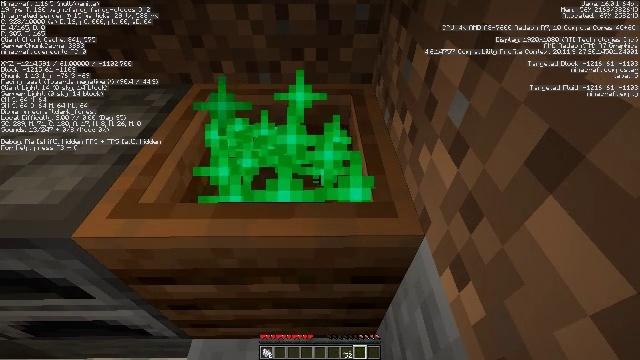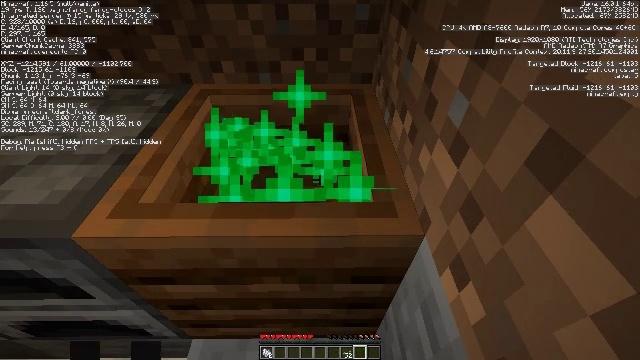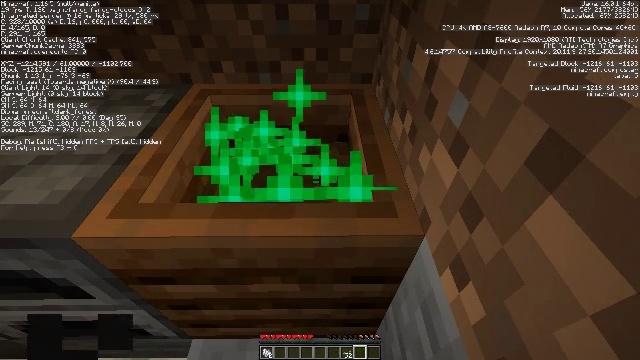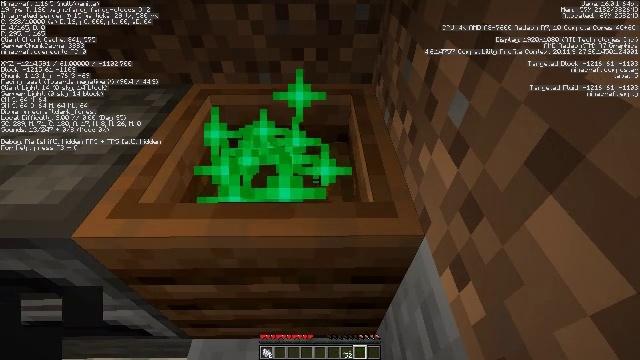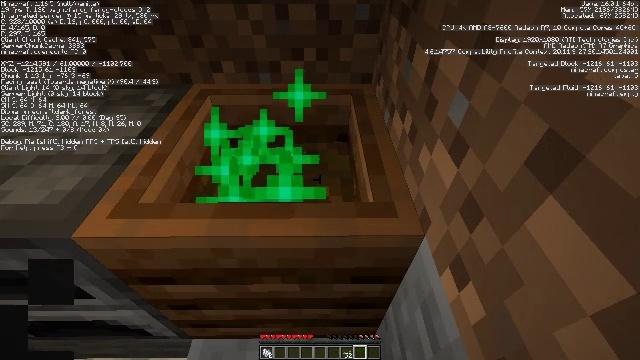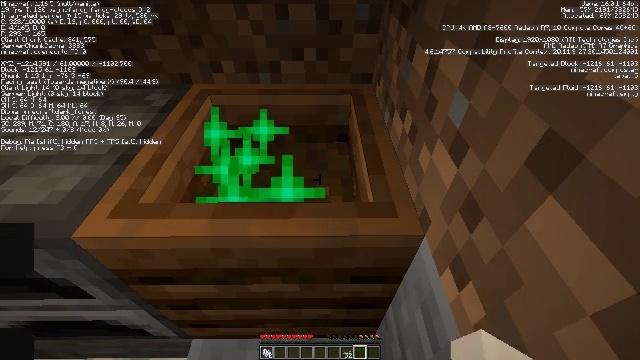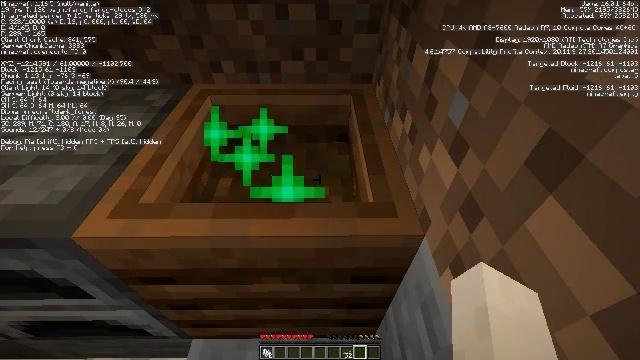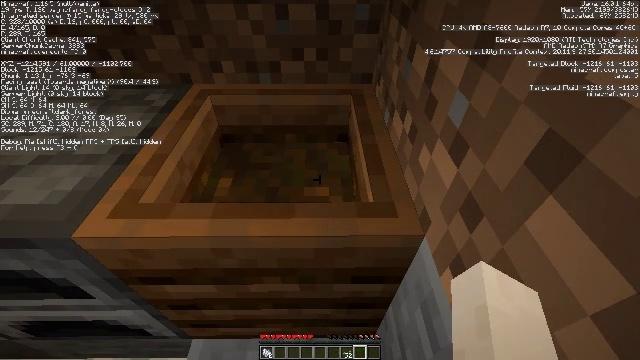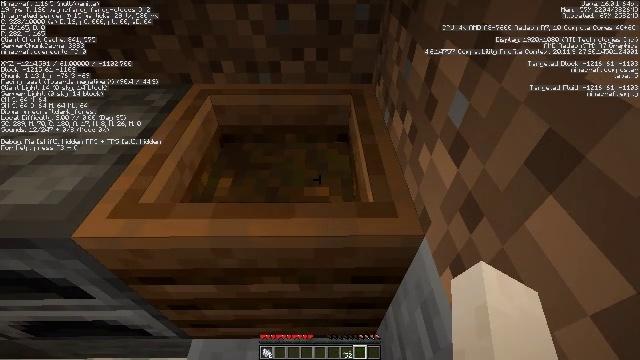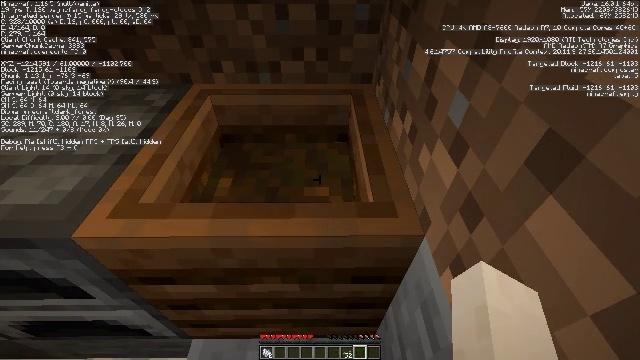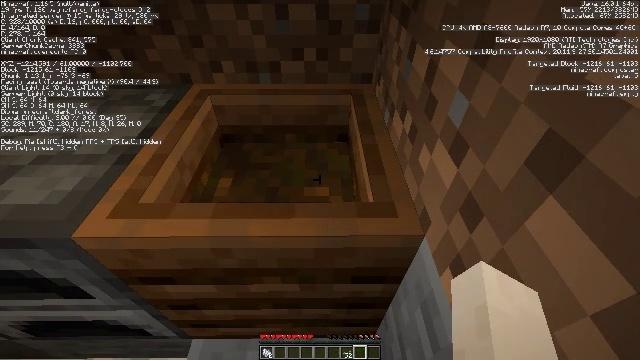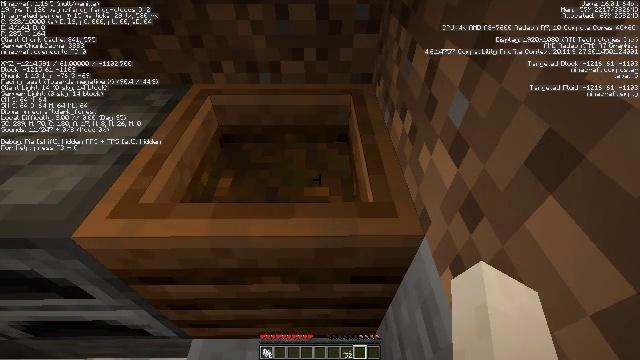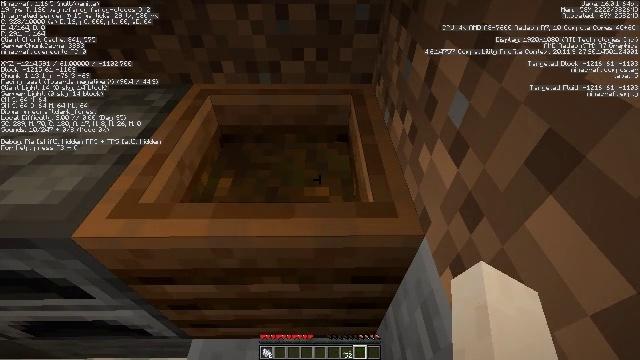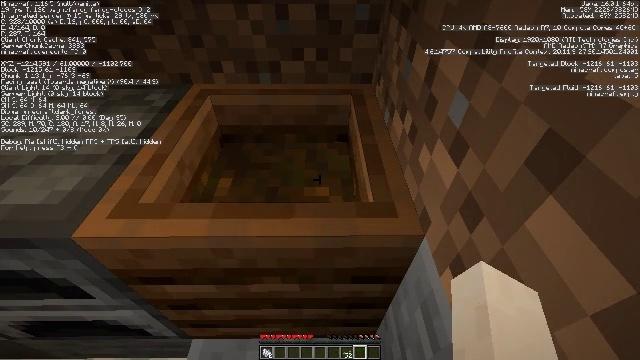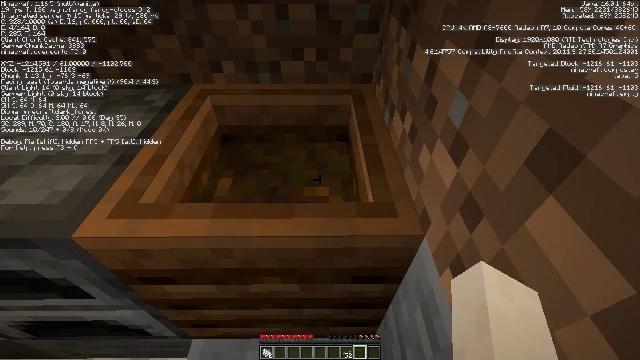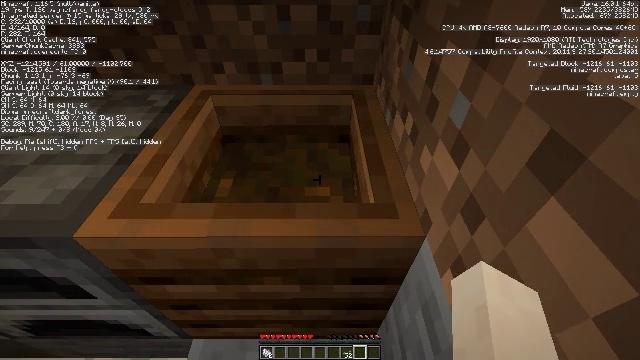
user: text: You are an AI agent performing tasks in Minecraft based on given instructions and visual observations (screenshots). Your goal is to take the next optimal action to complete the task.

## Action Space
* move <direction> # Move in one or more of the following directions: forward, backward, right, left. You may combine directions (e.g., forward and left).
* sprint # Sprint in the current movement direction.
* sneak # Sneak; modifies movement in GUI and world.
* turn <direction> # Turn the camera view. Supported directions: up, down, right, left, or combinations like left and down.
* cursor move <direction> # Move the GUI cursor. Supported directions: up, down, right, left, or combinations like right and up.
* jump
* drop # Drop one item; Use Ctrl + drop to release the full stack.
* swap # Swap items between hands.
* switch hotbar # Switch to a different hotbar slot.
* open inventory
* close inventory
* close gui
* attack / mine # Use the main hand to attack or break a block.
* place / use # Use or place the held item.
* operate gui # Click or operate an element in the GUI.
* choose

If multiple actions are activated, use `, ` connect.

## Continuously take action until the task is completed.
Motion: motion action
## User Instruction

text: Smelt kelp to obtain dried kelp.
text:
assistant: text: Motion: no_op
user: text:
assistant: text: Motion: use / place
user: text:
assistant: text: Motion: use / place
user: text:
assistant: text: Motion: use / place
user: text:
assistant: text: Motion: use / place
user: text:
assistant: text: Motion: no_op
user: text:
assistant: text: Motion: no_op
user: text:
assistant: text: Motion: no_op
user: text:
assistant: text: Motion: no_op
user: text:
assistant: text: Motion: no_op
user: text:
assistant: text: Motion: no_op
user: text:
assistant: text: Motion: no_op
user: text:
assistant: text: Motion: no_op
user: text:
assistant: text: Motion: no_op
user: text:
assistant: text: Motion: no_op
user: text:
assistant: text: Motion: no_op
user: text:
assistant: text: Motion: no_op
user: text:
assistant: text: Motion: no_op
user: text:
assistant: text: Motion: no_op
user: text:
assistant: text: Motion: no_op
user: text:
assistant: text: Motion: no_op
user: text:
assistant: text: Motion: no_op
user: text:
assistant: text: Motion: no_op
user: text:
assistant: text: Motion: no_op
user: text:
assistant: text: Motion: no_op
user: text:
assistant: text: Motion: no_op
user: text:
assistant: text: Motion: no_op
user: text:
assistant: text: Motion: no_op
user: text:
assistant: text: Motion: no_op
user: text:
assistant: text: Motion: no_op